Interaction volume radius: 10 \u00c5
Interaction volume height: 30 \u00c5
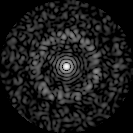
Disorder parameter: 0.8246